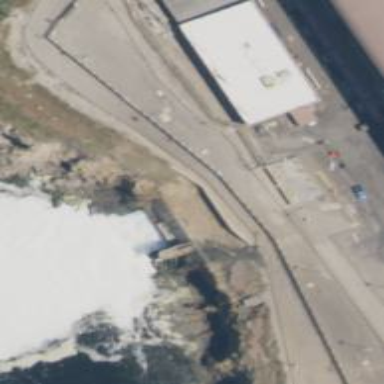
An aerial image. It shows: Power station building.